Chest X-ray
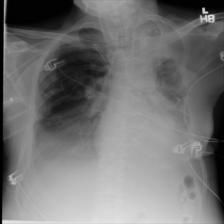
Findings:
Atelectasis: negative
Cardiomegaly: negative
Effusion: positive
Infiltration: positive
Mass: negative
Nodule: negative
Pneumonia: negative
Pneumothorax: negative
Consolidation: positive
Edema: negative
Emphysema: negative
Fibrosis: negative
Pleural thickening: negative
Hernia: negative